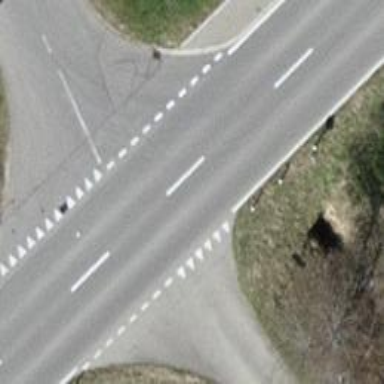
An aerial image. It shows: Primary road with asphalt surface.